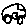
Label: car